Question: I want to plot some timestamps (Year-month-day Hour-Minute-Second format). I am using the following code, however it doesn't show any hour-minute-second information, it shows them as 00-00-00. I double checked my date array, and as you can see from the snippet below, they are not zero.
Do you have any idea about why I am getting 00-00-00's?
'''
import matplotlib.pyplot as plt
import matplotlib.dates as md
import dateutil
dates = [dateutil.parser.parse(s) for s in datestrings]
# datestrings = ['2012-02-21 11:28:17.980000', '2012-02-21 12:15:32.453000', '2012-02-21 23:26:23.734000', '2012-02-26 17:42:15.804000']
plt.subplots_adjust(bottom=0.2)
plt.xticks( rotation= 80 )
ax=plt.gca()
xfmt = md.DateFormatter('%Y-%m-%d %H:%M:%S')
ax.xaxis.set_major_formatter(xfmt)
plt.plot(dates[0:10],plt_data[0:10], "o-")
plt.show()
'''
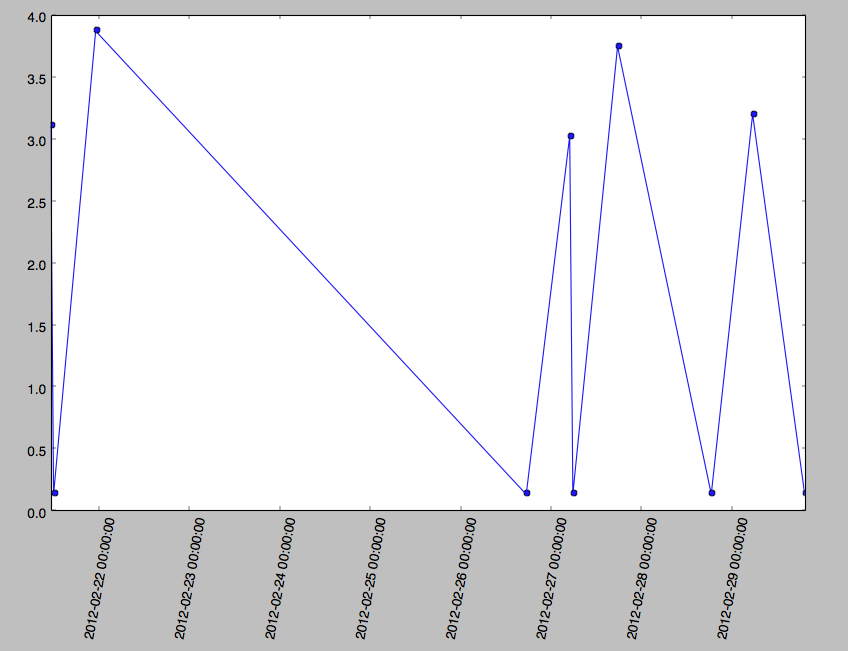
Answer: Try zooming in on your graph, you will see the datetimes expand as your x axis scale changes.
<URL>
I had a similarly annoying problem when trying to plot heatmaps of positive selection on chromosomes. If I zoomed out too far things would disappear entirely!
edit: This code plots your dates exactly as you give them, but doesn't add ticks in between.
'''
import matplotlib.pyplot as plt
import matplotlib.dates as md
import dateutil
datestrings = ['2012-02-21 11:28:17.980000', '2012-02-21 12:15:32.453000', '2012-02-21 23:26:23.734000', '2012-02-26 17:42:15.804000']
dates = [dateutil.parser.parse(s) for s in datestrings]
plt_data = range(5,9)
plt.subplots_adjust(bottom=0.2)
plt.xticks( rotation=25 )
ax=plt.gca()
ax.set_xticks(dates)
xfmt = md.DateFormatter('%Y-%m-%d %H:%M:%S')
ax.xaxis.set_major_formatter(xfmt)
plt.plot(dates,plt_data, "o-")
plt.show()
'''